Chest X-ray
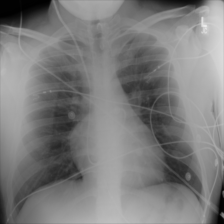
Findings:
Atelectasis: negative
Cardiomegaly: negative
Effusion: negative
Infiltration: negative
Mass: negative
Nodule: negative
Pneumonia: negative
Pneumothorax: negative
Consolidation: negative
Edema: negative
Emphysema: negative
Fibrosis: negative
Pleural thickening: negative
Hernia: negative